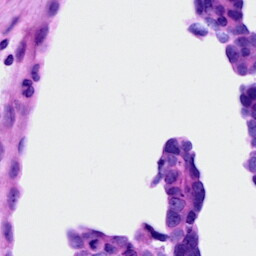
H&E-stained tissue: Ovarian